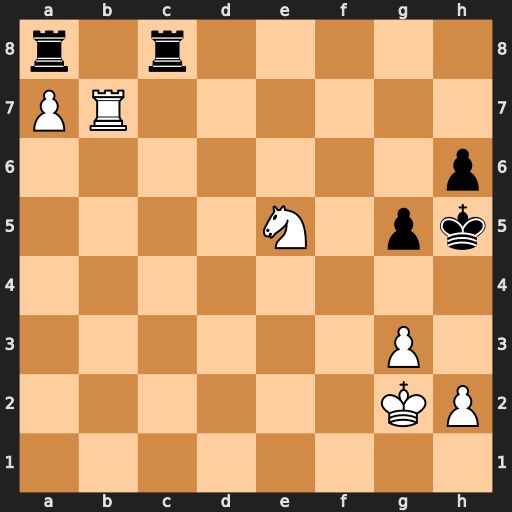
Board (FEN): r1r5/PR6/7p/4N1pk/8/6P1/6KP/8
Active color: w
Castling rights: -
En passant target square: -
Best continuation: Rg7 Rc3 Kh3 Rxa7 Rxa7